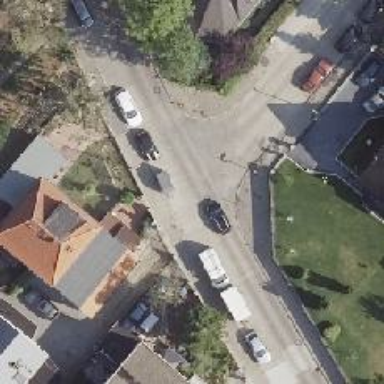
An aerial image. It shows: Residential road with concrete plates. Sidewalks are available on both sides.